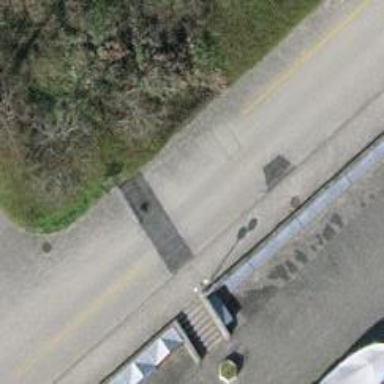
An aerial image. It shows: Road with steps.